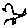
Label: bird